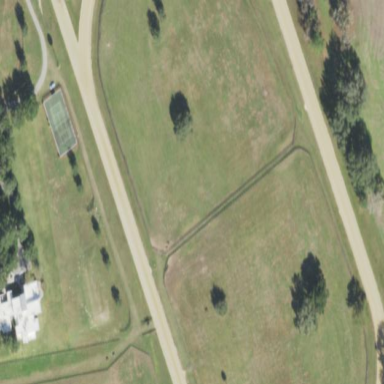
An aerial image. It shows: Horse racing track for leisure and sports.